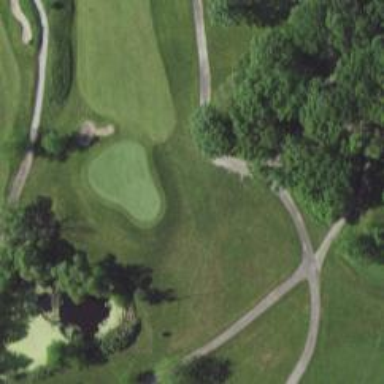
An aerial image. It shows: Service road used as golf cart path.